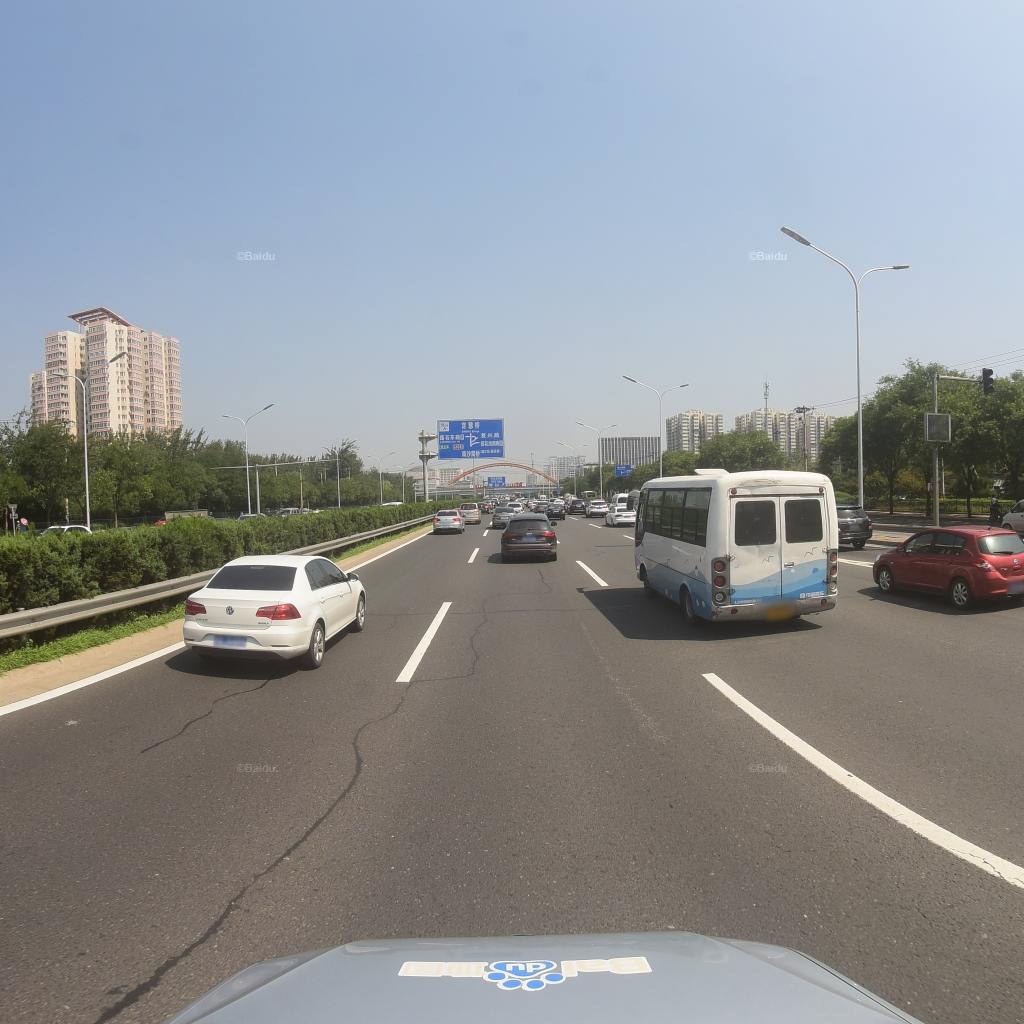
Region: Fengtai
Road damage annotations: transverse patch, longitudinal patch, longitudinal patch, longitudinal patch